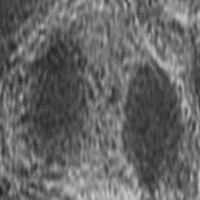
Label: telophase